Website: lowes
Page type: delivery-shipping
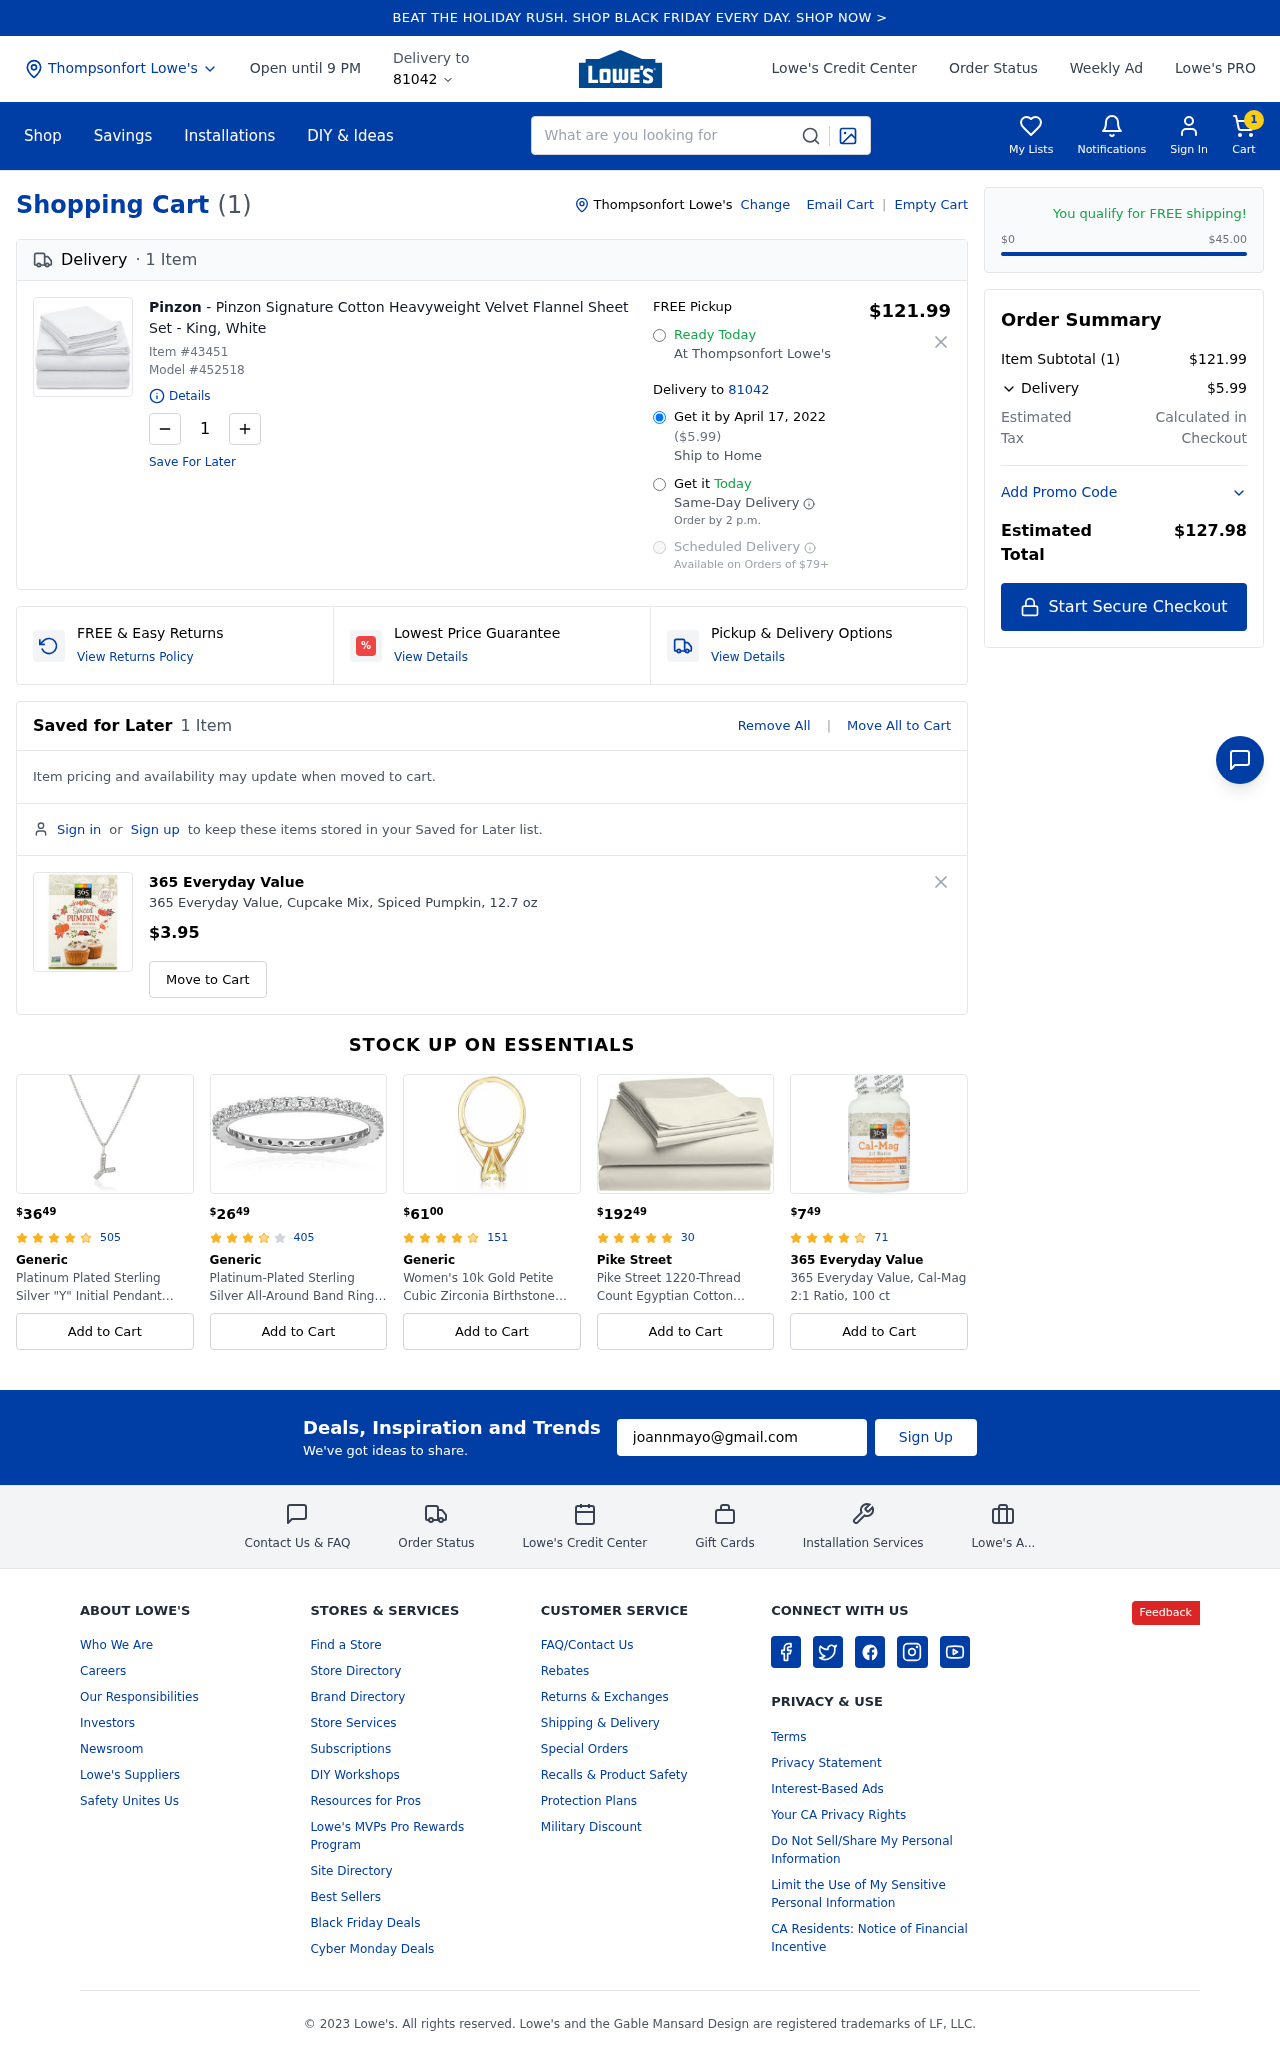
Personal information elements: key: PII_CITY
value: Thompsonfort
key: PII_EMAIL
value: joannmayo@gmail.com
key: PII_POSTCODE
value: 81042
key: PII_CITY2
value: Thompsonfort
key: PII_CITY3
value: Thompsonfort
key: PII_POSTCODE2
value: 81042
Product elements: key: PRODUCT1_BRAND
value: Pinzon
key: PRODUCT1_NAME
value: Pinzon Signature Cotton Heavyweight Velvet Flannel Sheet Set - King, White
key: PRODUCT1_PRICE
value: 121.99
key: PRODUCT1_QUANTITY
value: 1
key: PRODUCT2_BRAND
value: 365 Everyday Value
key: PRODUCT2_NAME
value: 365 Everyday Value, Cupcake Mix, Spiced Pumpkin, 12.7 oz
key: PRODUCT2_PRICE
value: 3.95
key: PRODUCT1_ITEM_NUMBER
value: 43451
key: PRODUCT1_MODEL_NUMBER
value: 452518
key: PRODUCT3_PRICE
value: $3649
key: PRODUCT3_NUM_RATINGS
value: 505
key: PRODUCT3_BRAND
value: Generic
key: PRODUCT3_NAME
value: Platinum Plated Sterling Silver "Y" Initial Pendant Necklace set with Swarovski Zirconia (.18 cttw)
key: PRODUCT4_PRICE
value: $2649
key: PRODUCT4_NUM_RATINGS
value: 405
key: PRODUCT4_BRAND
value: Generic
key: PRODUCT4_NAME
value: Platinum-Plated Sterling Silver All-Around Band Ring set with Round Swarovski Zirconia (1/2 cttw), S
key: PRODUCT5_PRICE
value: $6100
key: PRODUCT5_NUM_RATINGS
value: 151
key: PRODUCT5_BRAND
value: Generic
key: PRODUCT5_NAME
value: Women's 10k Gold Petite Cubic Zirconia Birthstone Ring Charm
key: PRODUCT6_PRICE
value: $19249
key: PRODUCT6_NUM_RATINGS
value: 30
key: PRODUCT6_BRAND
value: Pike Street
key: PRODUCT6_NAME
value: Pike Street 1220-Thread Count Egyptian Cotton Single-Ply Sateen King Sheet Set, Ivory
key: PRODUCT7_PRICE
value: $749
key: PRODUCT7_NUM_RATINGS
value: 71
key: PRODUCT7_BRAND
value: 365 Everyday Value
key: PRODUCT7_NAME
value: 365 Everyday Value, Cal-Mag 2:1 Ratio, 100 ct
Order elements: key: ORDER_NUM_ITEMS
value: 1
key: ORDER_DELIVERY_DATE
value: April 17, 2022
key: ORDER_SHIPPING_COST
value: $5.99
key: ORDER_SUBTOTAL
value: $121.99
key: ORDER_TOTAL
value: $127.98
Search elements: key: HEADER_SEARCH
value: What are you looking for